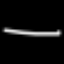
Label: line